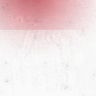
Metastatic tissue present: no